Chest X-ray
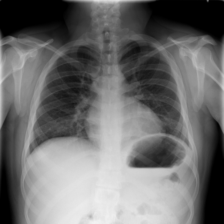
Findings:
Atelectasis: negative
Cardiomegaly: negative
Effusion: negative
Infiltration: negative
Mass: negative
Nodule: negative
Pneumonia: negative
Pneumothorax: negative
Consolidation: negative
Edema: negative
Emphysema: negative
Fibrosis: negative
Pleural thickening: negative
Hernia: negative